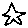
Label: star